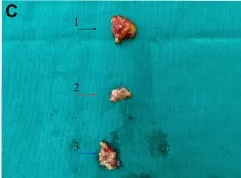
During surgery and post-operative image features. (C) Three removed nodules were presented individually, with a maximum size of 8*8 mm. Three nodules are annotated with black, red, and blue arrows, respectively, and corresponding nodules indicated by the arrow in Figure 1A.
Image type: medical_photograph (other_medical_photograph)